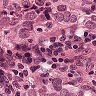
Metastatic tissue present: yes